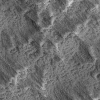
Atmospheric dust classification: not_dusty